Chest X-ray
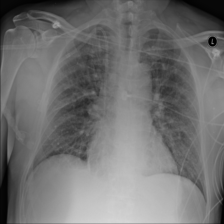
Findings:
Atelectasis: negative
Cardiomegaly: negative
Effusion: negative
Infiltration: negative
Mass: negative
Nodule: negative
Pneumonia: negative
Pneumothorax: negative
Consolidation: negative
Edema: negative
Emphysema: negative
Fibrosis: negative
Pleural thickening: negative
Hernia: negative